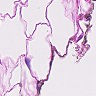
Metastatic tissue present: no